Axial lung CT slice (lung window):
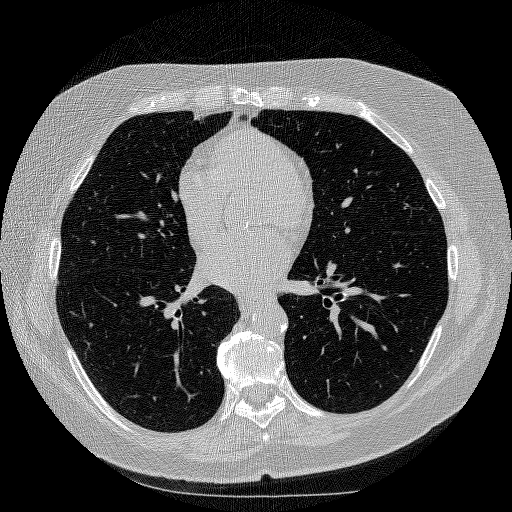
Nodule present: no